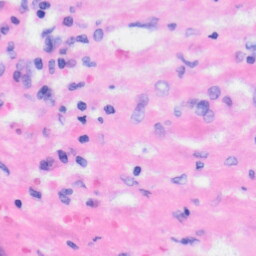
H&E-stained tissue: Liver